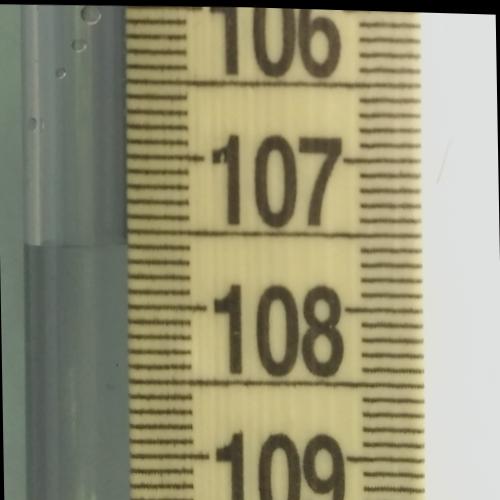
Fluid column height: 107.6 cm